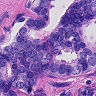
Metastatic tissue present: yes